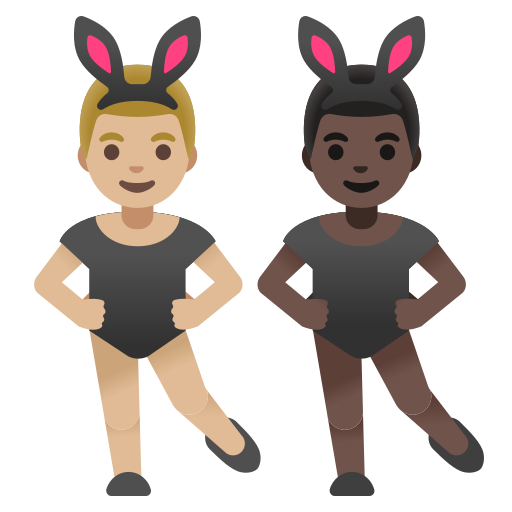
Emoji: 👨🏼‍🐰‍👨🏿